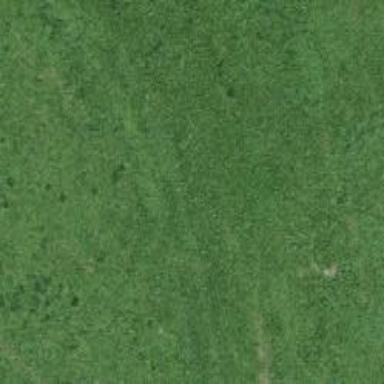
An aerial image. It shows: Grass track with grade 5 tracktype.